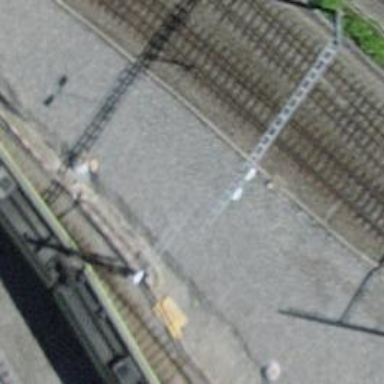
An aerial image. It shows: Railway switch.